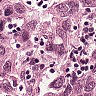
Metastatic tissue present: yes